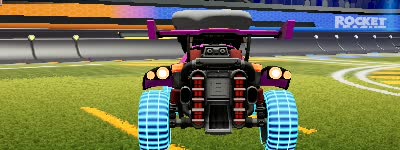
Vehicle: octane